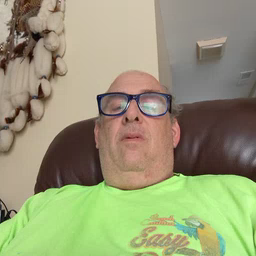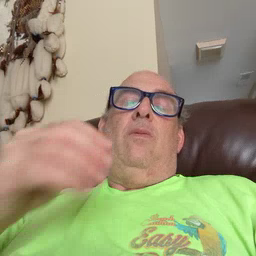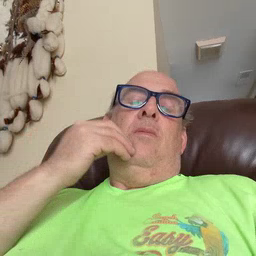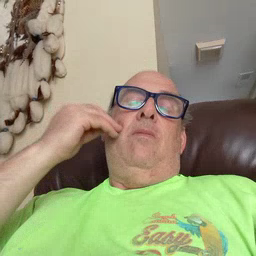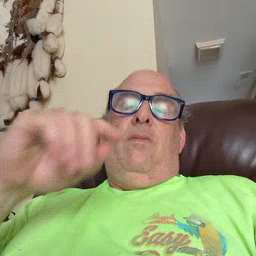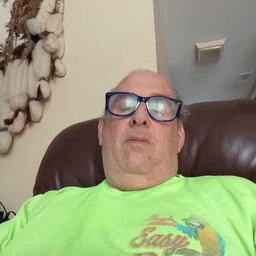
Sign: home